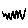
Label: zigzag